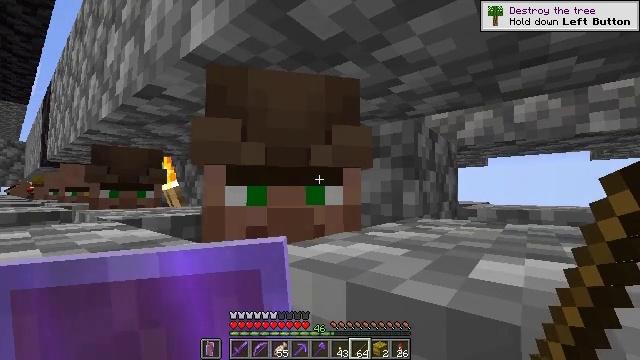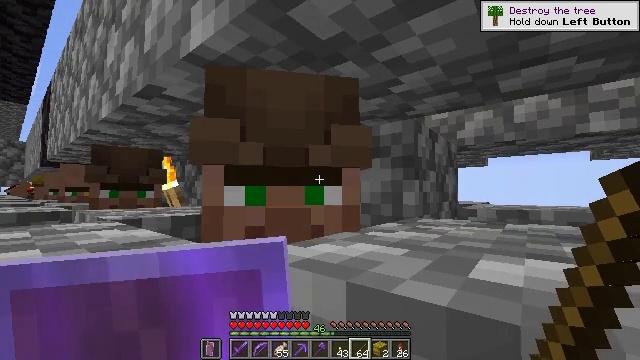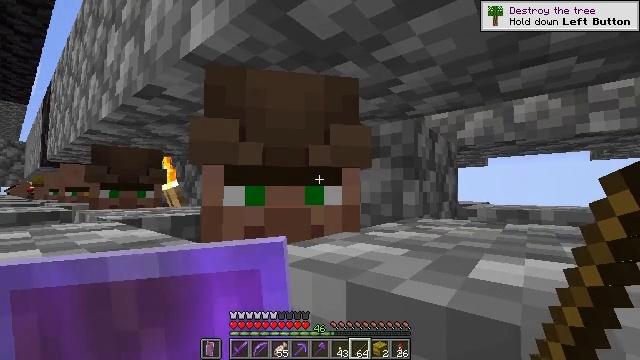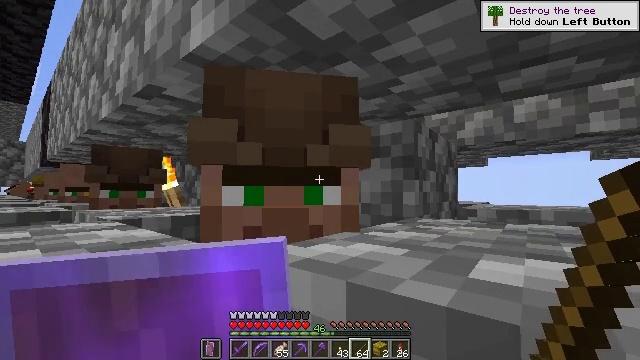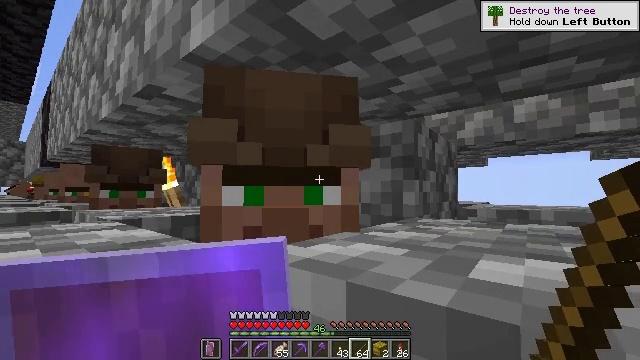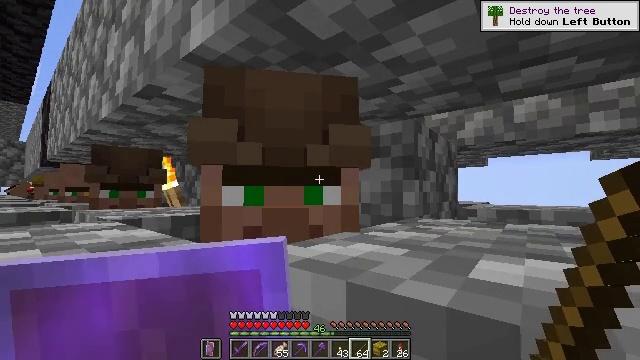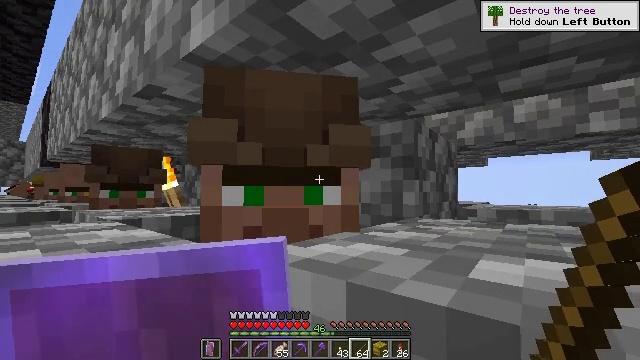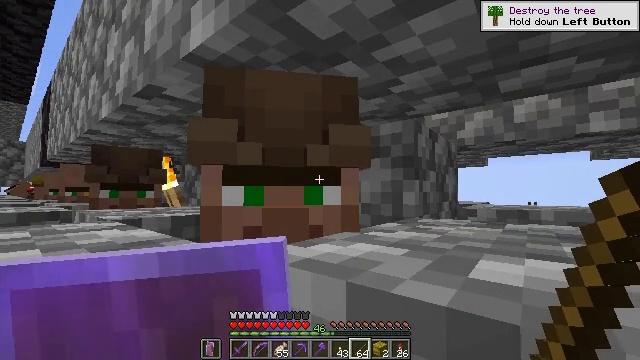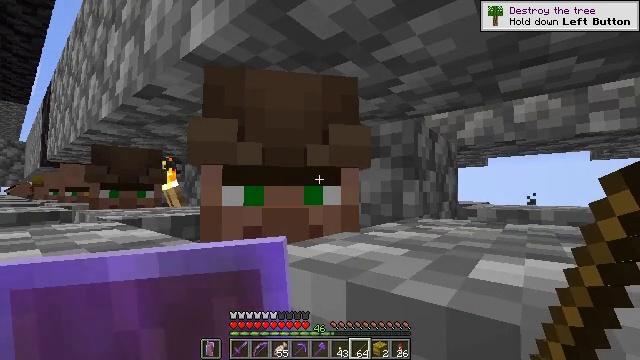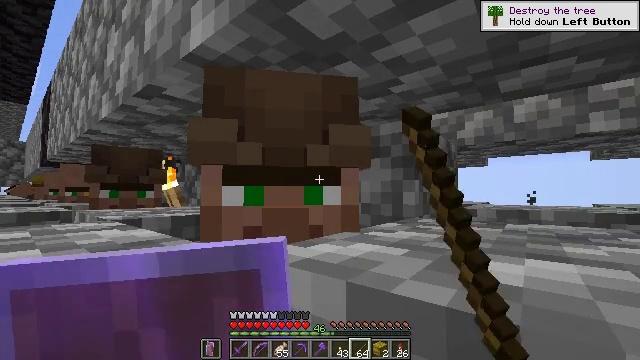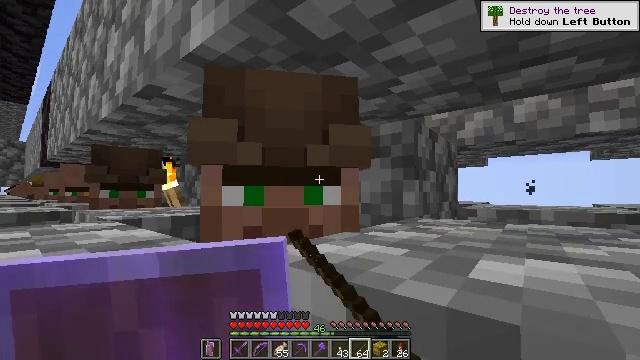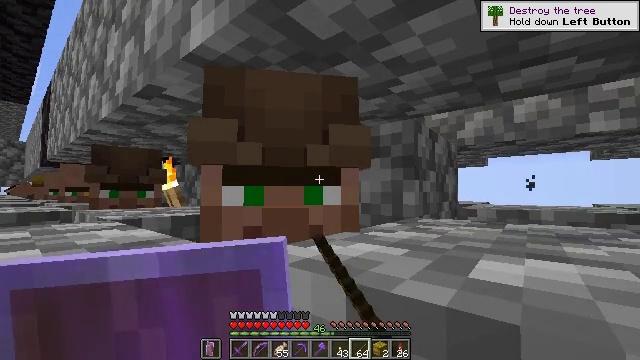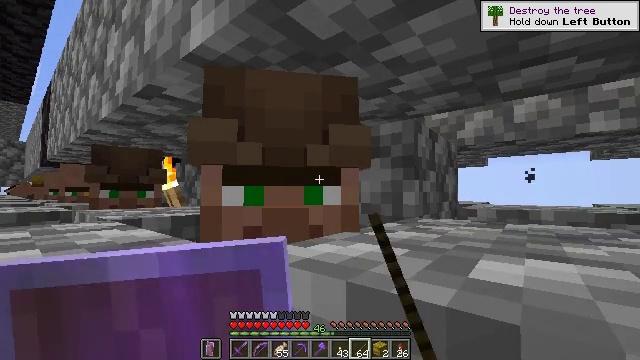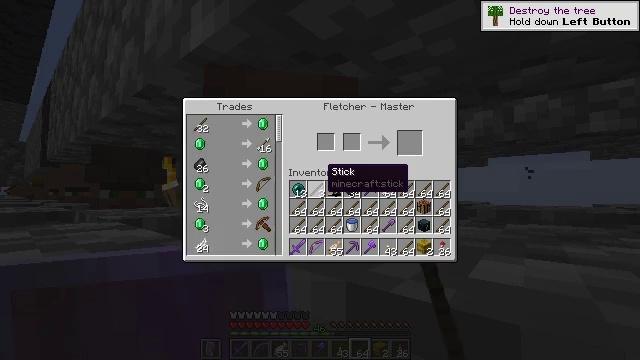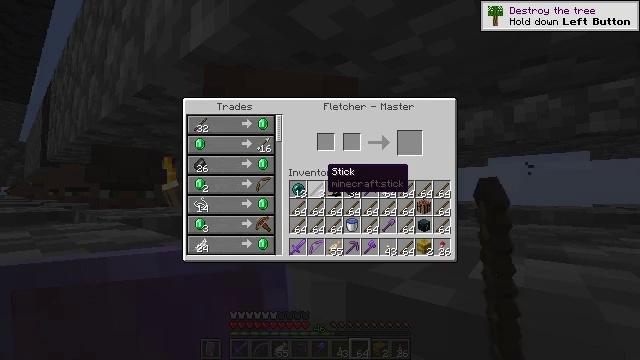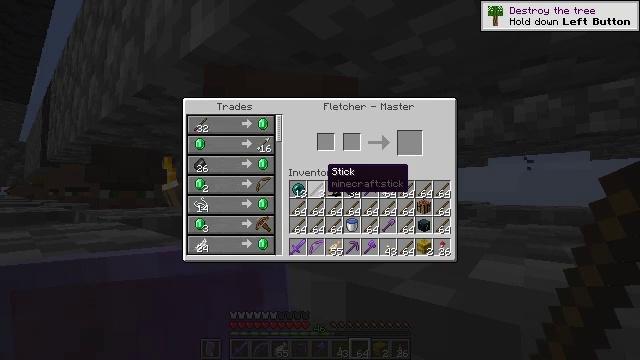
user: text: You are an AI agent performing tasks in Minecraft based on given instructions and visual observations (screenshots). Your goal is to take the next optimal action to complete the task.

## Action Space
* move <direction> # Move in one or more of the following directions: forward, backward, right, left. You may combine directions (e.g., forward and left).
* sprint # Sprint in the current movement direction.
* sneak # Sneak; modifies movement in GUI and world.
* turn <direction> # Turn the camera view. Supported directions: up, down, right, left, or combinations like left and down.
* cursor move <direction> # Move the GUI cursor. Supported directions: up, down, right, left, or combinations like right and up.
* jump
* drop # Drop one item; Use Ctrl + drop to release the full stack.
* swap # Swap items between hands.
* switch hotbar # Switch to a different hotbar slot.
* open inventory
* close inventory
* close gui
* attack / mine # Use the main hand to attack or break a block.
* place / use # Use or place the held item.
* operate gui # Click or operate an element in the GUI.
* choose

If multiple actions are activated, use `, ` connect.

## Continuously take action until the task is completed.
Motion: motion action
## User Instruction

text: Craft an emerald.
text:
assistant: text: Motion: no_op
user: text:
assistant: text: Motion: no_op
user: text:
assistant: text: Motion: no_op
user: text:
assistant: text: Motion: no_op
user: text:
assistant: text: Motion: no_op
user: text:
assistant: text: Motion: no_op
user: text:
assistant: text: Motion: no_op
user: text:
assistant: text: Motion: use / place
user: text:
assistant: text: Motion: use / place
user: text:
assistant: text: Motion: use / place
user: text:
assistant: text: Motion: no_op
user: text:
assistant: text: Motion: no_op
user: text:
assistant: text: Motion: no_op
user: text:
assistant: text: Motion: no_op
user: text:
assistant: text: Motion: no_op
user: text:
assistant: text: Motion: no_op
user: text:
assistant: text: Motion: no_op
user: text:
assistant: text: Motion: turn left and up
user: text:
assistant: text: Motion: sneak, turn left and up
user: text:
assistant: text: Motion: sneak
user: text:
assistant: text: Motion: sneak
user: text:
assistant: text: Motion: sneak, turn left and up
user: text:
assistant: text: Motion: sneak
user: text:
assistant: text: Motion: sneak
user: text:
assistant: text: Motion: sneak
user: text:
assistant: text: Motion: sneak
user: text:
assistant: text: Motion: sneak
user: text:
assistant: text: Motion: sneak
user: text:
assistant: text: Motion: sneak
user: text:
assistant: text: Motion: sneak